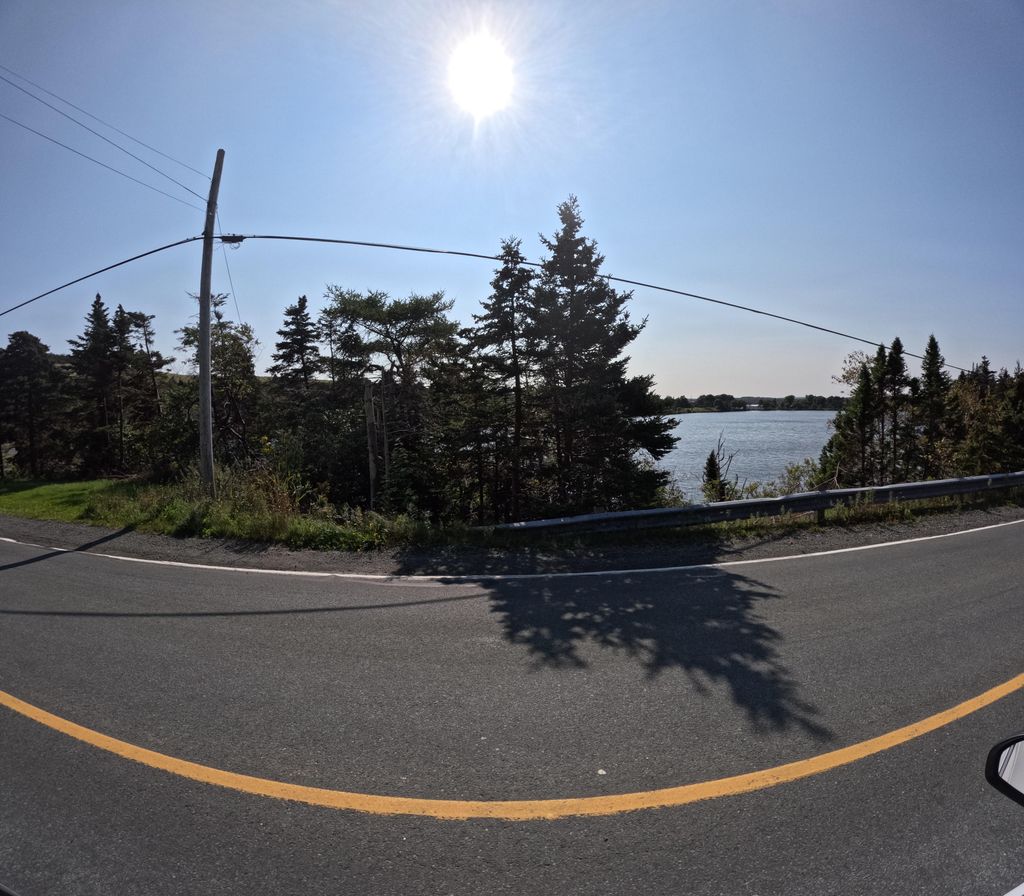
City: st_johns